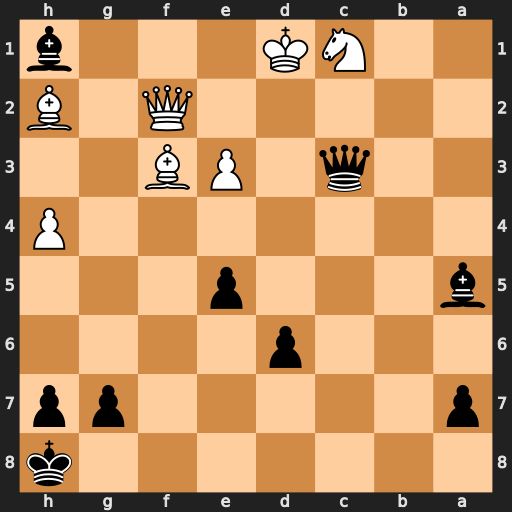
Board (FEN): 7k/p5pp/3p4/b3p3/7P/2q1PB2/5Q1B/2NK3b
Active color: b
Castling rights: -
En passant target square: -
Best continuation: Bxf3+ Qxf3 Qd2#